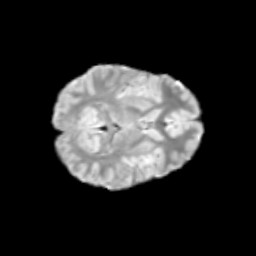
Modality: T2w
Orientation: axial
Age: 10
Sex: female
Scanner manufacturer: siemens
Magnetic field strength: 3 T
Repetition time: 3.8 s
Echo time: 0.07 s